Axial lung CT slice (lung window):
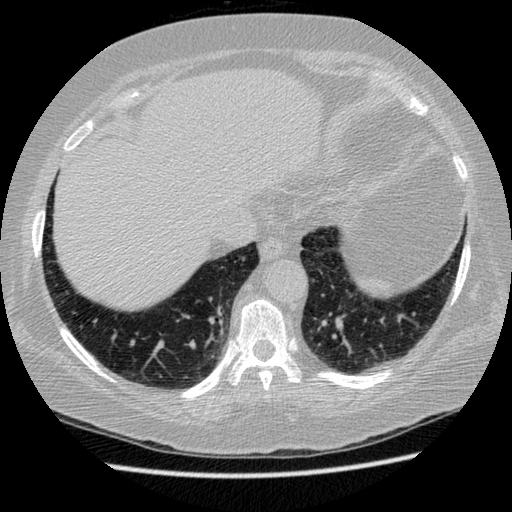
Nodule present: no